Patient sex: M
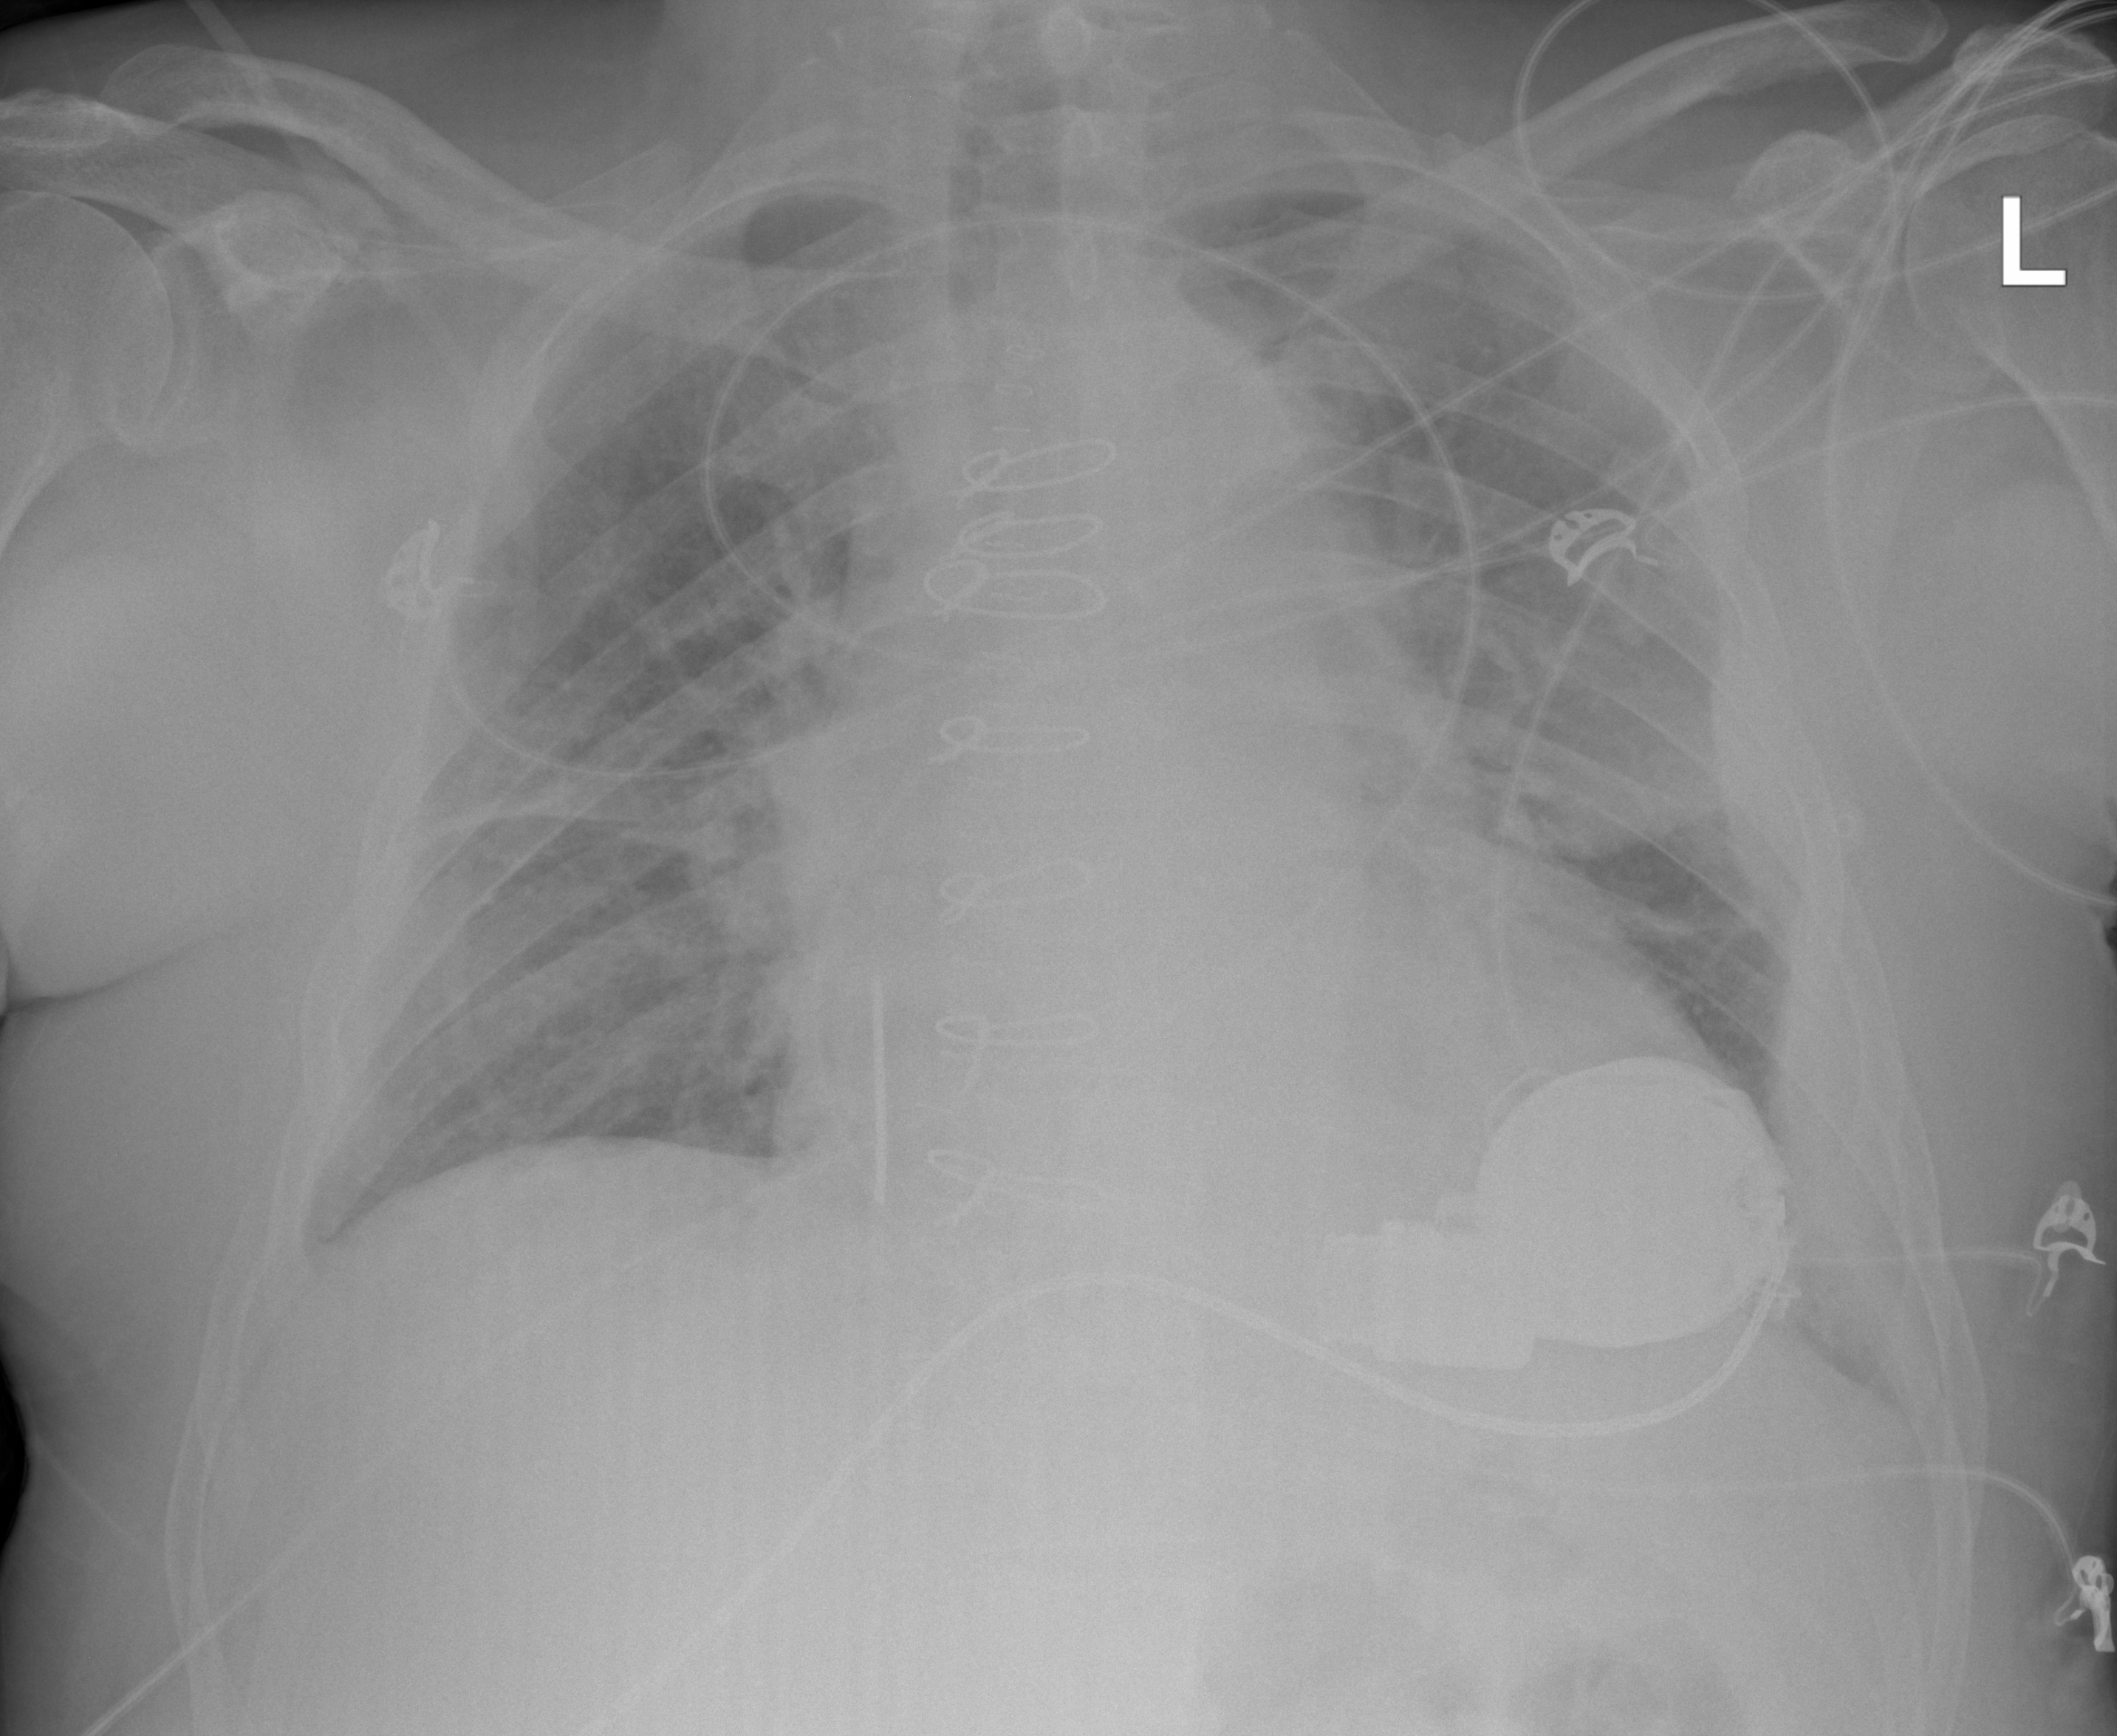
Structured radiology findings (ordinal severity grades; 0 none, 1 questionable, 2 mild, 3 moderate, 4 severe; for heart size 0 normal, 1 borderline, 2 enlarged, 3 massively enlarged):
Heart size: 1
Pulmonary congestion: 3
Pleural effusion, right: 1
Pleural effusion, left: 2
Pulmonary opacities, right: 3
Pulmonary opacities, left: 1
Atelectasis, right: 2
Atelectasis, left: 2